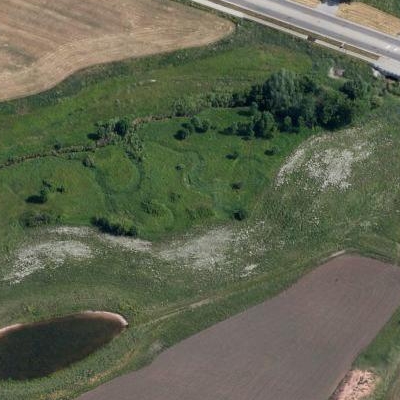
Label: Grass